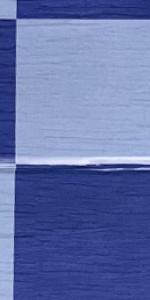
Label: Empty